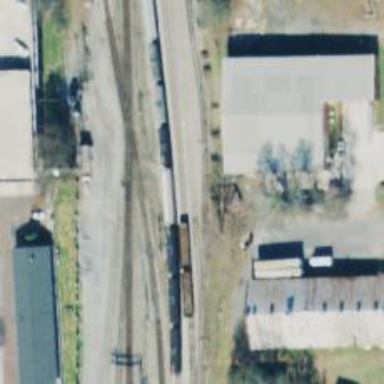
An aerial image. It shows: Abandoned railway yard is depicted.